Field crop: maize
Growth stage: 2
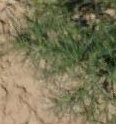
Species: salsola